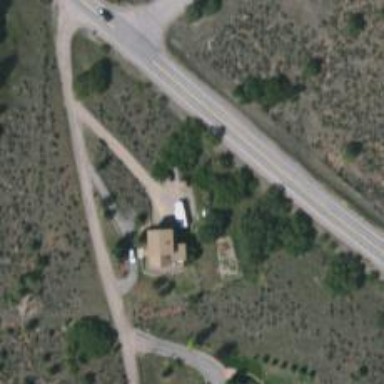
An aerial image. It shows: Driveway leading to service road.